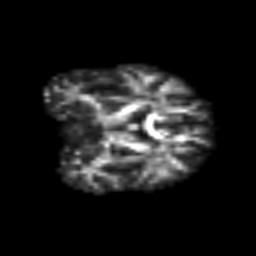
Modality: FA
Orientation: coronal
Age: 62
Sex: female
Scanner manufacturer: siemens
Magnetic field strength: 3 T
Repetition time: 3.2 s
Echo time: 0.081 s